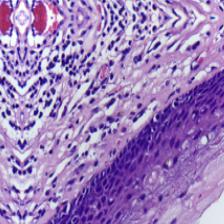
Diagnosis: Normal